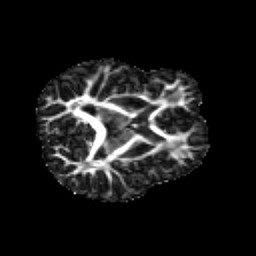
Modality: FA
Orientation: axial
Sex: female
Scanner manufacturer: siemens
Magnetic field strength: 3 T
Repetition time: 5 s
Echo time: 0.071 s